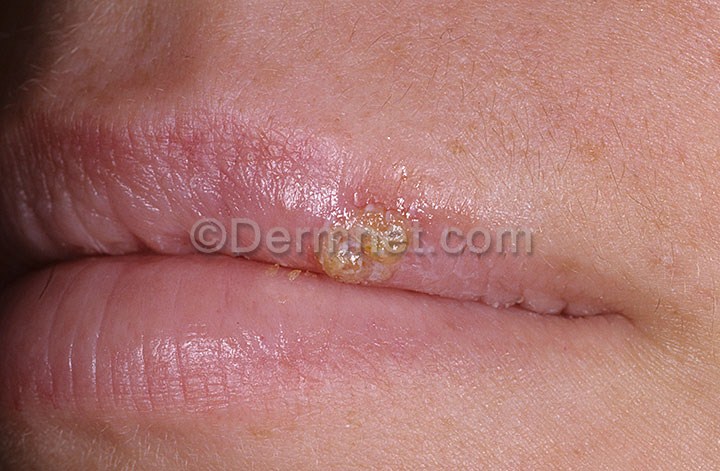
Disease: Herpes HPV and other STDs Photos